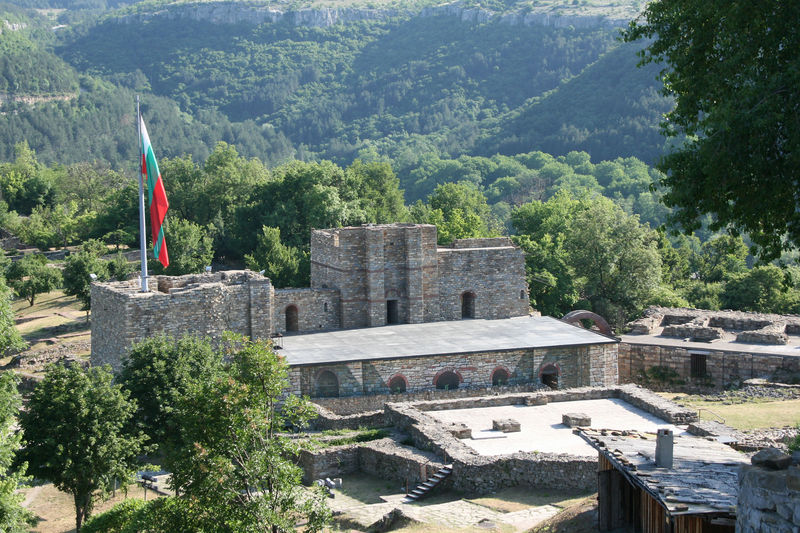
Titel: Festung von Veliko Tarnovo; Zarewez
Standort: Veliko Tarnovo (EU - Bulgarien)
Institution: Veliko Tarnovo, Bulgarien
Schlagwörter: baum, berg, gestein, weiß, bäume, grün, landschaft, sand, grau, säule, rot, stein, erde, hügel, hütte, wald, fahne, flagge, berge, mauer, rad, treppe, stufen, foto, fotografie, bögen, ruine, burg, festung, mauerwerk, tore, mittelalter, romanik, mühlrad, grundriss, romanisch, bulgarien